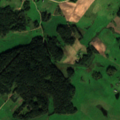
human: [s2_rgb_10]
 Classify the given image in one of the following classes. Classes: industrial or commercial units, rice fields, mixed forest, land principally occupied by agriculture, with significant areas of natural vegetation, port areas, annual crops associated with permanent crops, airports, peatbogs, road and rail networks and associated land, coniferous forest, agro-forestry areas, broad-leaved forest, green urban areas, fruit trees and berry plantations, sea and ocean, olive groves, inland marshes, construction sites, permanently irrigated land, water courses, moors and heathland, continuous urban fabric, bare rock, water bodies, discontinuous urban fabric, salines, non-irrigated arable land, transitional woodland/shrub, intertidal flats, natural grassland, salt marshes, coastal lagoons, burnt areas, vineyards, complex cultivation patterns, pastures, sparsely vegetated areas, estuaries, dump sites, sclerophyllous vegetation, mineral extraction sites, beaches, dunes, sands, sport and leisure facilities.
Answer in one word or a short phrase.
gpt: non-irrigated arable land, pastures, complex cultivation patterns, broad-leaved forest, mixed forest